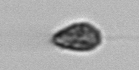
Label: Pseudochattonella_farcimen